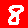
Digit: 8